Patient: sex M, age 63
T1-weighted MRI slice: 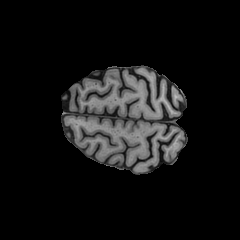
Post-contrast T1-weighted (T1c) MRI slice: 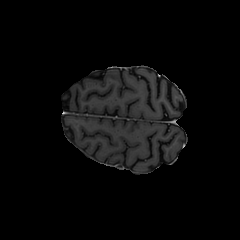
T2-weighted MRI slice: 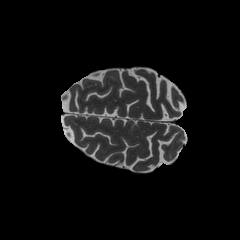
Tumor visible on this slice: no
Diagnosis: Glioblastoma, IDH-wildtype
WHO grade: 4